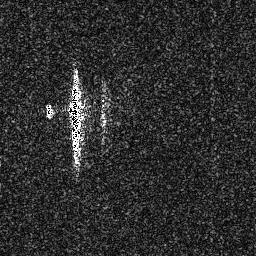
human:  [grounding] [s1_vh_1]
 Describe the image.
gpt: In the satellite image, there is  <ref>1 large ship </ref> <box>[[25, 25, 32, 66, 0]]</box> located at left.